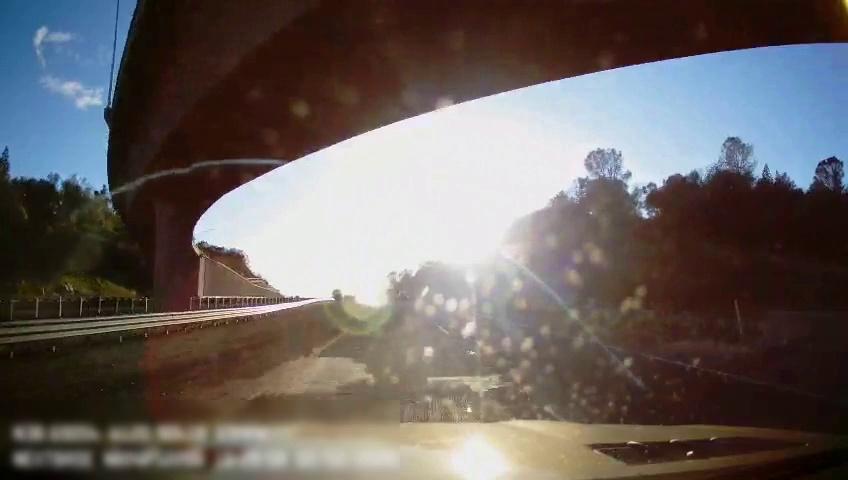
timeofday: Day
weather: Sunny
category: Drivable Space
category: Lanes | Current Lane
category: Lanes | Current Lane
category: Lanes | Alternate Lane